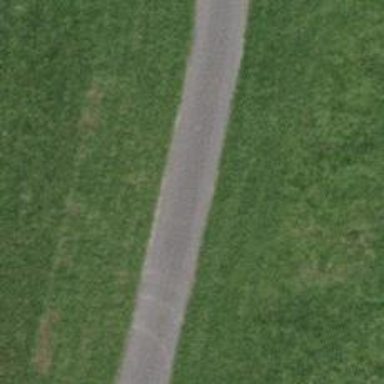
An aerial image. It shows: Paved track with grade1 quality.